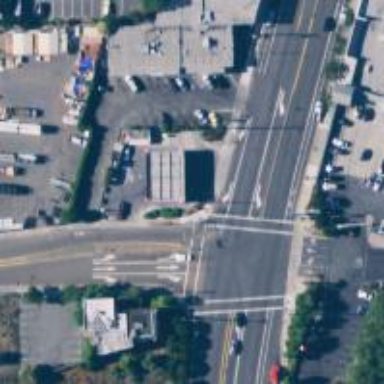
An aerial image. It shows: Solid stop line on the road marking.